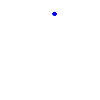
Particle: proton